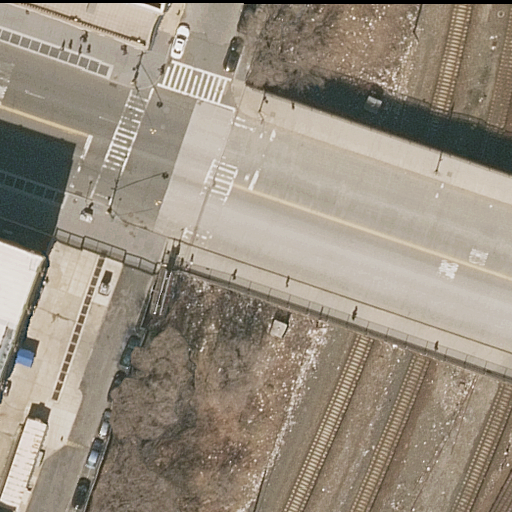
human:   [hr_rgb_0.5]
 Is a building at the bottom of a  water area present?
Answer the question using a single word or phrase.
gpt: no

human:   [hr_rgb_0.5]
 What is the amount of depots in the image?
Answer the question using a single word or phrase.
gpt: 0

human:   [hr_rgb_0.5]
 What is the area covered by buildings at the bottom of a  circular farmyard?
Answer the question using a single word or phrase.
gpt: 0m2

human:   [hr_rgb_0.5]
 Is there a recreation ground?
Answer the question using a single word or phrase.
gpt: no

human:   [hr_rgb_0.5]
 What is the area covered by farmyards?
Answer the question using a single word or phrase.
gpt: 0m2

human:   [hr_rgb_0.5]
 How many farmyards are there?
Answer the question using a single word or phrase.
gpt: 0

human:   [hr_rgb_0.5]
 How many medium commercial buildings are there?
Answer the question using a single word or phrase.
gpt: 1

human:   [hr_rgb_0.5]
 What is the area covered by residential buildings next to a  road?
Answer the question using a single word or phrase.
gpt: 0m2

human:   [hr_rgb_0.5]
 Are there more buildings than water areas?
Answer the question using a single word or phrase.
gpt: yes

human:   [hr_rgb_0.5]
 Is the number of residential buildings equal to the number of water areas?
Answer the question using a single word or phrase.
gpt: yes

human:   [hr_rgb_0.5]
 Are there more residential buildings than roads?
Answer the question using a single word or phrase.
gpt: no

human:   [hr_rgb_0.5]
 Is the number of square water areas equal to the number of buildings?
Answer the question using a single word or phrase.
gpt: no

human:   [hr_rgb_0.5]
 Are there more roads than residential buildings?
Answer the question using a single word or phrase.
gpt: yes

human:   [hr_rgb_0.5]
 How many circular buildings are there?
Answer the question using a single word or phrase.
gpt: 0

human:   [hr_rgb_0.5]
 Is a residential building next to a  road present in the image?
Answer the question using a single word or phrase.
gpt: no

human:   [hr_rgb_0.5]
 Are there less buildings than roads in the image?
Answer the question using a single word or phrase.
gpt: yes

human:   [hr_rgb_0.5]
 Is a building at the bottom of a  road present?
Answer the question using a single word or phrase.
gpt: yes

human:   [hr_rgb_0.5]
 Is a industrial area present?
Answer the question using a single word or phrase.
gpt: no

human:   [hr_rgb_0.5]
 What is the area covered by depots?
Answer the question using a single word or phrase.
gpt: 0m2

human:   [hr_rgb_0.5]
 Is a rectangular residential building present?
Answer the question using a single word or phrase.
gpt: no

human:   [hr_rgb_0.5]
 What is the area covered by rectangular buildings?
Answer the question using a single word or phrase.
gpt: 462m2

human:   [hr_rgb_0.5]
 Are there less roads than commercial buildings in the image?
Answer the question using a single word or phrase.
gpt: no

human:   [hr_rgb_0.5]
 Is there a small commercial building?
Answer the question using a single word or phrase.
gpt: no

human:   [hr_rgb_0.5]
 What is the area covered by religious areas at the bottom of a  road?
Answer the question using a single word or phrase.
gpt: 0m2

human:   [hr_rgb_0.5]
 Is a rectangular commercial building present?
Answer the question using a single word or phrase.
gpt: yes

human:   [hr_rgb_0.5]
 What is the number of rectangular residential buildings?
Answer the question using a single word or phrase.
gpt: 0

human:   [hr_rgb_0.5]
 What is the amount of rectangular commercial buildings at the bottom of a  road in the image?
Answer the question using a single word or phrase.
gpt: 0

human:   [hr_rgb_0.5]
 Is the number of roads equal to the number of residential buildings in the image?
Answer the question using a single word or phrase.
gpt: no

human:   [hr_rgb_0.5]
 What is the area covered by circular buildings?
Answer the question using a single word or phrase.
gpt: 0m2

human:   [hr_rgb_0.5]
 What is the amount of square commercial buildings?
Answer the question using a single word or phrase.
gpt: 0

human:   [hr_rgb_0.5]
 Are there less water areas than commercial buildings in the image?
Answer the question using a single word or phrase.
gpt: yes

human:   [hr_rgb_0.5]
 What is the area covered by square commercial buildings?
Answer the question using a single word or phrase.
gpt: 0m2

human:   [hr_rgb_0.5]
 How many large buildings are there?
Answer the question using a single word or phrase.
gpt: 0

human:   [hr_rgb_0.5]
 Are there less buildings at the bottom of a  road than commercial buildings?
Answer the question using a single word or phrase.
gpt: no

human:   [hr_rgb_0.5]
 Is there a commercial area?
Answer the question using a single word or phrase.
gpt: no

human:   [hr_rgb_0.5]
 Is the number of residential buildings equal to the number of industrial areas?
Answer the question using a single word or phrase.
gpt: yes